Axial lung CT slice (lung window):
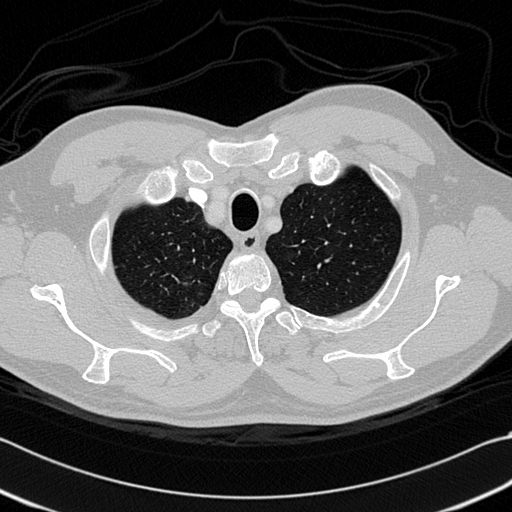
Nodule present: no